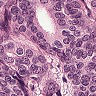
Metastatic tissue present: yes